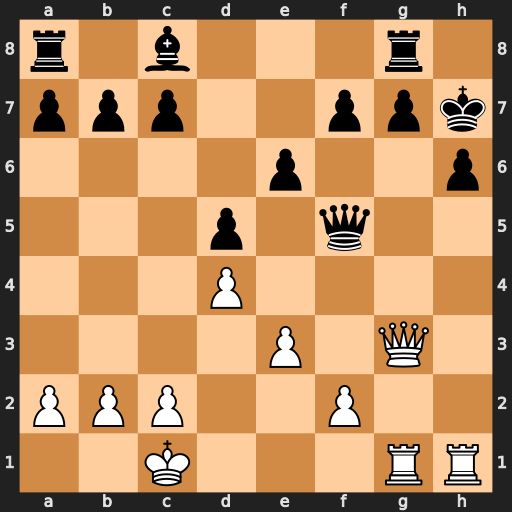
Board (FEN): r1b3r1/ppp2ppk/4p2p/3p1q2/3P4/4P1Q1/PPP2P2/2K3RR
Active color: w
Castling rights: -
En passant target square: -
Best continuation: Rxh6+ Kxh6 Rh1+ Qh5 Qf4+ Kg6 Rxh5